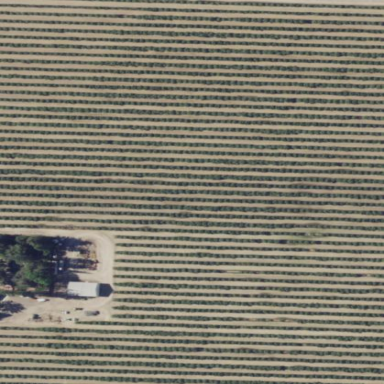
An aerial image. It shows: Orchard.